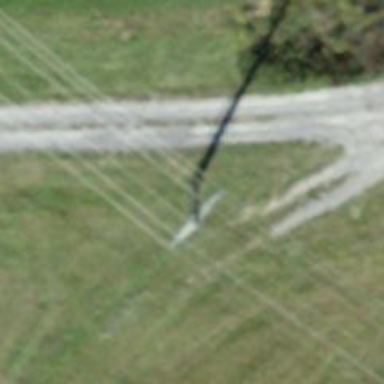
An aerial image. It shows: Power tower.